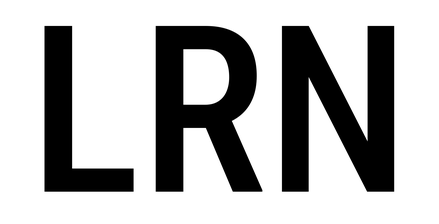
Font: Roboto_Condensed_Medium